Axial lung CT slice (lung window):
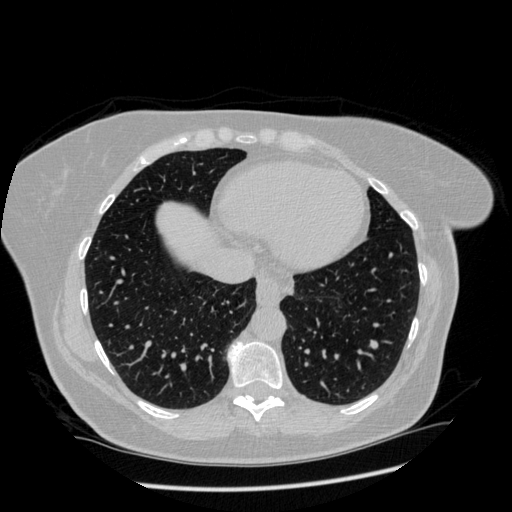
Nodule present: no